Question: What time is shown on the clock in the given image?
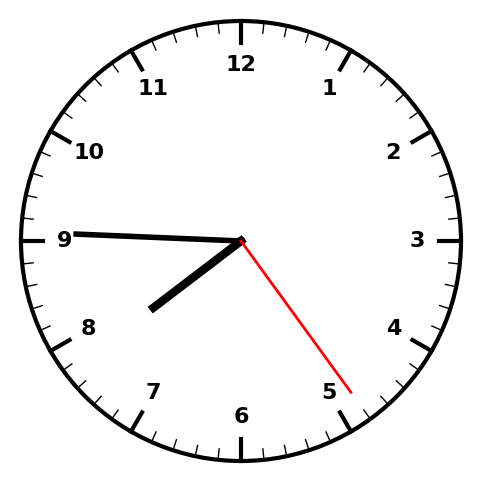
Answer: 07:45:24